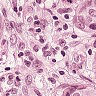
Metastatic tissue present: yes